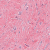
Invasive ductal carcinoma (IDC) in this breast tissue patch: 0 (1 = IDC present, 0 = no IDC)